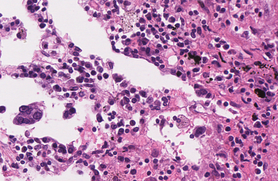
Tumor epithelial tissue: yes
Tumor-associated stroma tissue: yes
Normal tissue: no